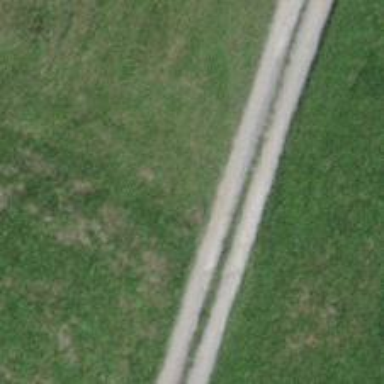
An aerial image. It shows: Gravel track road.